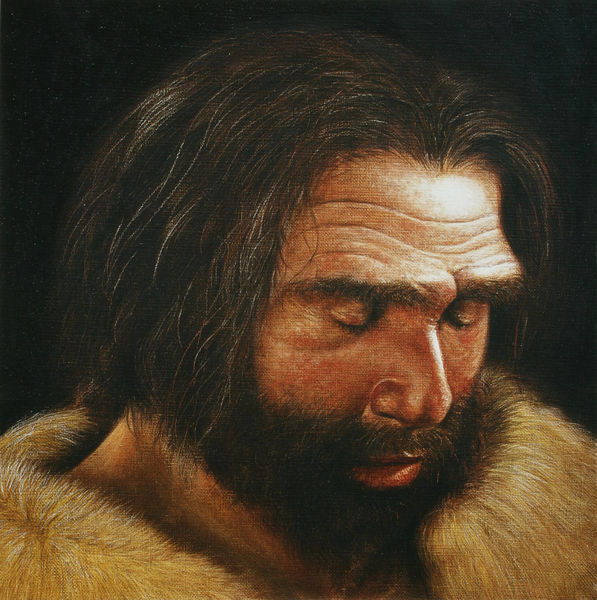
Titel: Untitled (Portrait)
Künstler: Rigo Schmidt
Standort: Berlin
Institution: Wohnmaschine
Schlagwörter: dunkel, mann, schatten, weiß, braun, haar, hell, licht, nase, orange, schwarz, stirn, bart, augen, falten, kleidung, lang, pelz, vollbart, hals, portrait, porträt, haare, augenbrauen, lippen, fell, oil, red, grey, hair, nose, painting, brauen, brown, fein, geschlossen, foto, stirnfalten, augenlider, narbe, man, light, geöffnet, shadow, fur, mouth, wrinkles, beard, wulst, dead, nasenflügel, rekonstruktion, lips, asleep, sleep, sleeping, canvas, eyebrows, eyebrow, forhead, homo neandertalensis, neandertaler, neanderthaler, stirnwülste, urmensch, zottelig